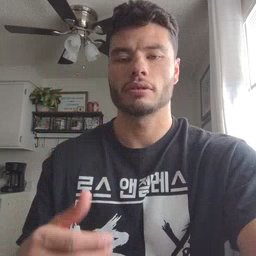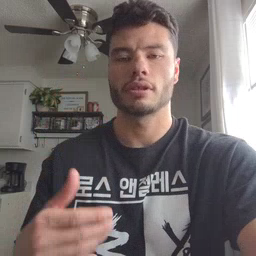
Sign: can